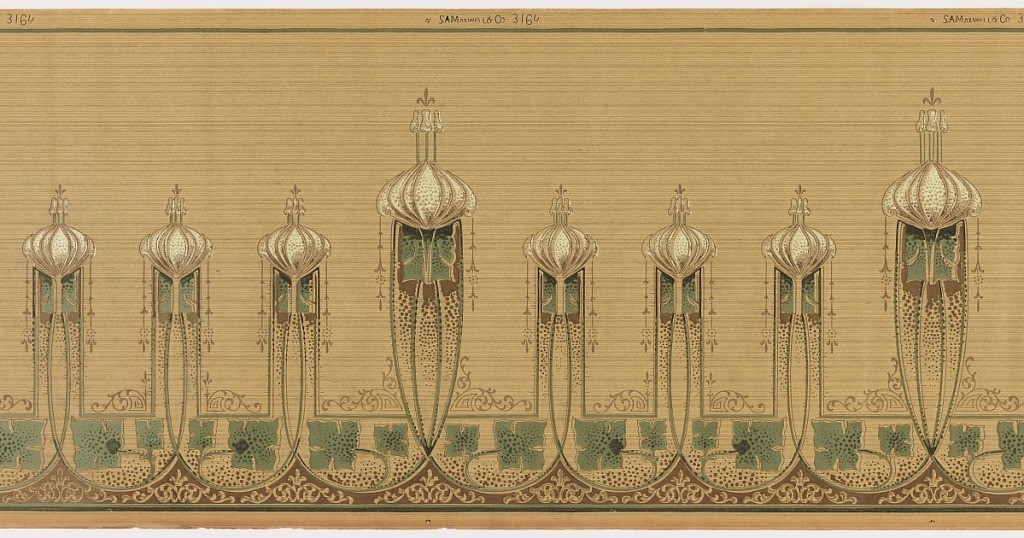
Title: Frieze
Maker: Maxwell & Co., S.A., Chicago, Illinois, USA
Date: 1905–1915
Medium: Machine-printed paper
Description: Mix of Mission and Art Nouveau styles. Alternating large and small vertical rectangles topped with an abstracted bulbous shape surmounted by a small fleur-de-lis. Bottom portion contains swags which lead up into the rectangles. Above each swag are abstracted ivy leafs and below are acanthus inspired decorations. Background contains horizontal straitions. Printed in brown, white, and shades of green.